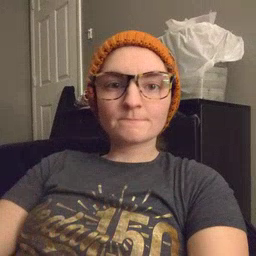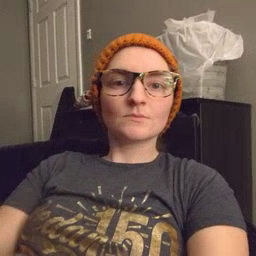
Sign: dryer